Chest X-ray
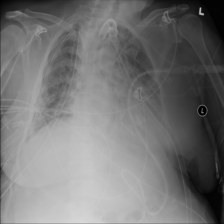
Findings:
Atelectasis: negative
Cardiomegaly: negative
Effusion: negative
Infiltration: negative
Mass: negative
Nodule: negative
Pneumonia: negative
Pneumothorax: negative
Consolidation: positive
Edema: negative
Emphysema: negative
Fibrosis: negative
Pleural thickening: positive
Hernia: negative